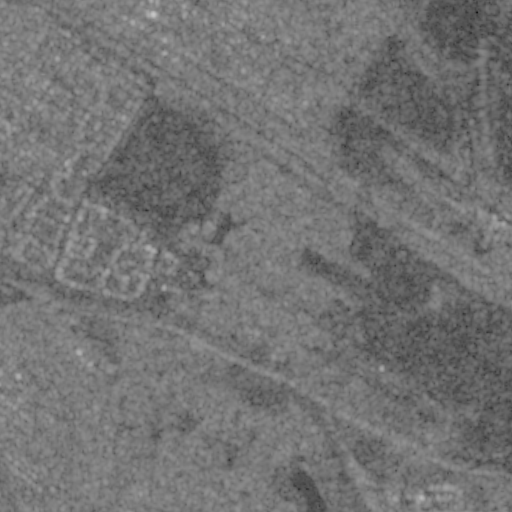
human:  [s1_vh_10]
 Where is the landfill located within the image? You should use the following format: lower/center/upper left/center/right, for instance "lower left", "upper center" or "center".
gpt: The landfill is located in the upper right of the image.
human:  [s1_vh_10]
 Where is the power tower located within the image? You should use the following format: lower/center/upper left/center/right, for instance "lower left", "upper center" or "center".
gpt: There is no power tower in the image.

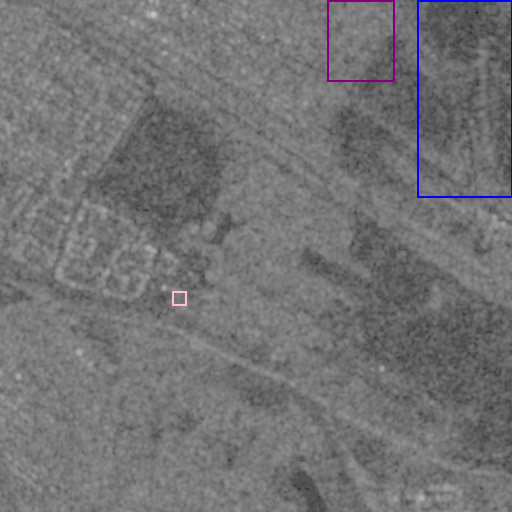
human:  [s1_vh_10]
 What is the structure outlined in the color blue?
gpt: The structure outlined in blue is a landfill.
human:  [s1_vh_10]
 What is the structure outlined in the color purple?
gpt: The structure outlined in purple is a park.
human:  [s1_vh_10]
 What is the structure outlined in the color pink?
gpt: The structure outlined in pink is a power substation.
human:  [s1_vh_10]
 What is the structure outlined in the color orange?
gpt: There is no orange outline.